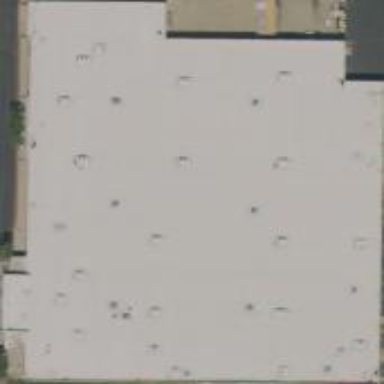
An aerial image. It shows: Retail building.